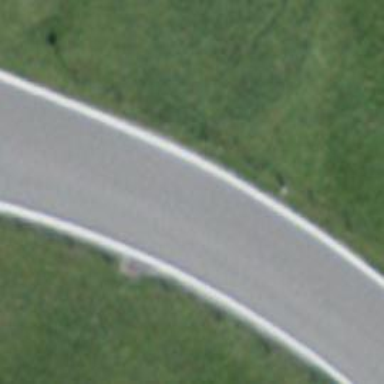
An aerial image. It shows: Tertiary road with asphalt surface.